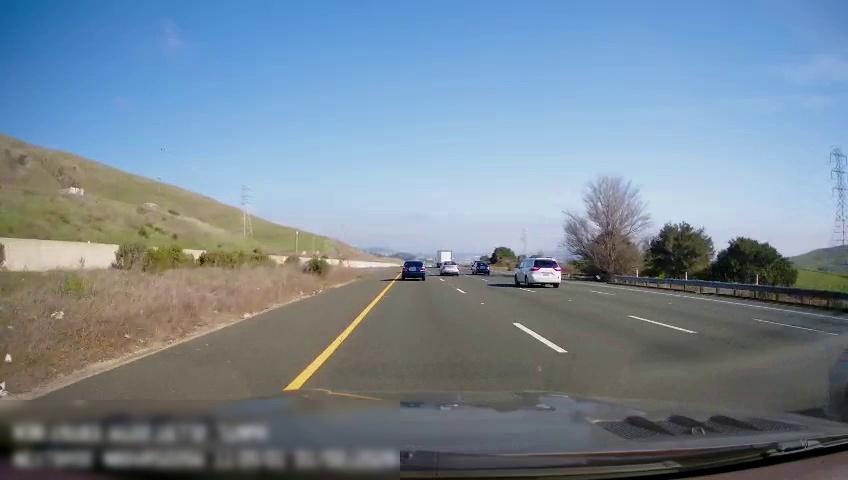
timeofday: Day
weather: Sunny
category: Drivable Space
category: Vehicles | Other LV
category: Vehicles | Car
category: Vehicles | Car
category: Vehicles | SUV
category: Vehicles | Car
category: Vehicles | Car
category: Lanes | Current Lane
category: Lanes | Current Lane
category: Lanes | Alternate Lane
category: Lanes | Alternate Lane
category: Lanes | Alternate Lane